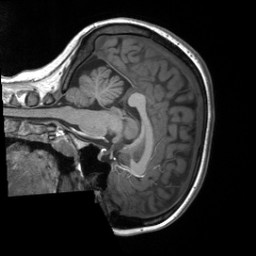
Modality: T1w
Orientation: sagittal